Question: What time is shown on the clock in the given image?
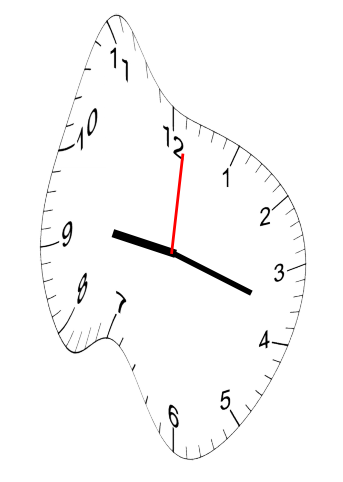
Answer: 09:18:01